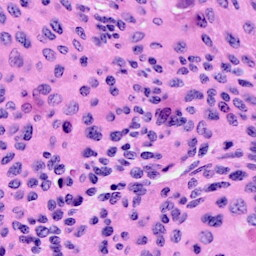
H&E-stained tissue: Cervix